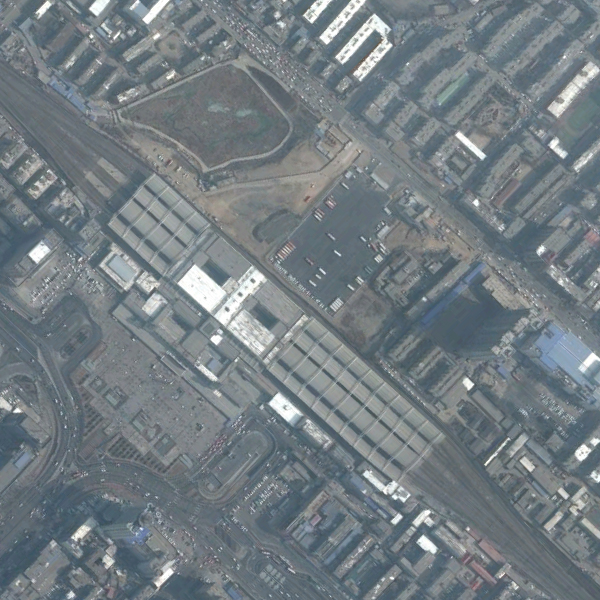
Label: RailwayStation